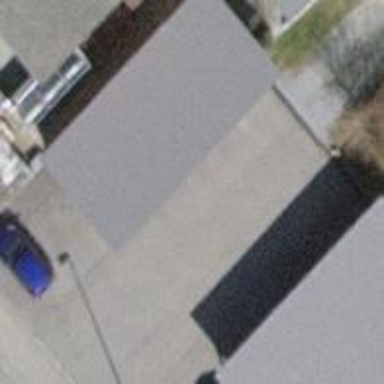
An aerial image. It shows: Group of garages.